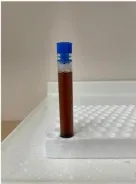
(D) Image obtained after exposure of urine to air for 24 h showing darkening of urine color.
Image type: pathology (fish)